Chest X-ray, AP view. Patient: 60 years old, sex M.
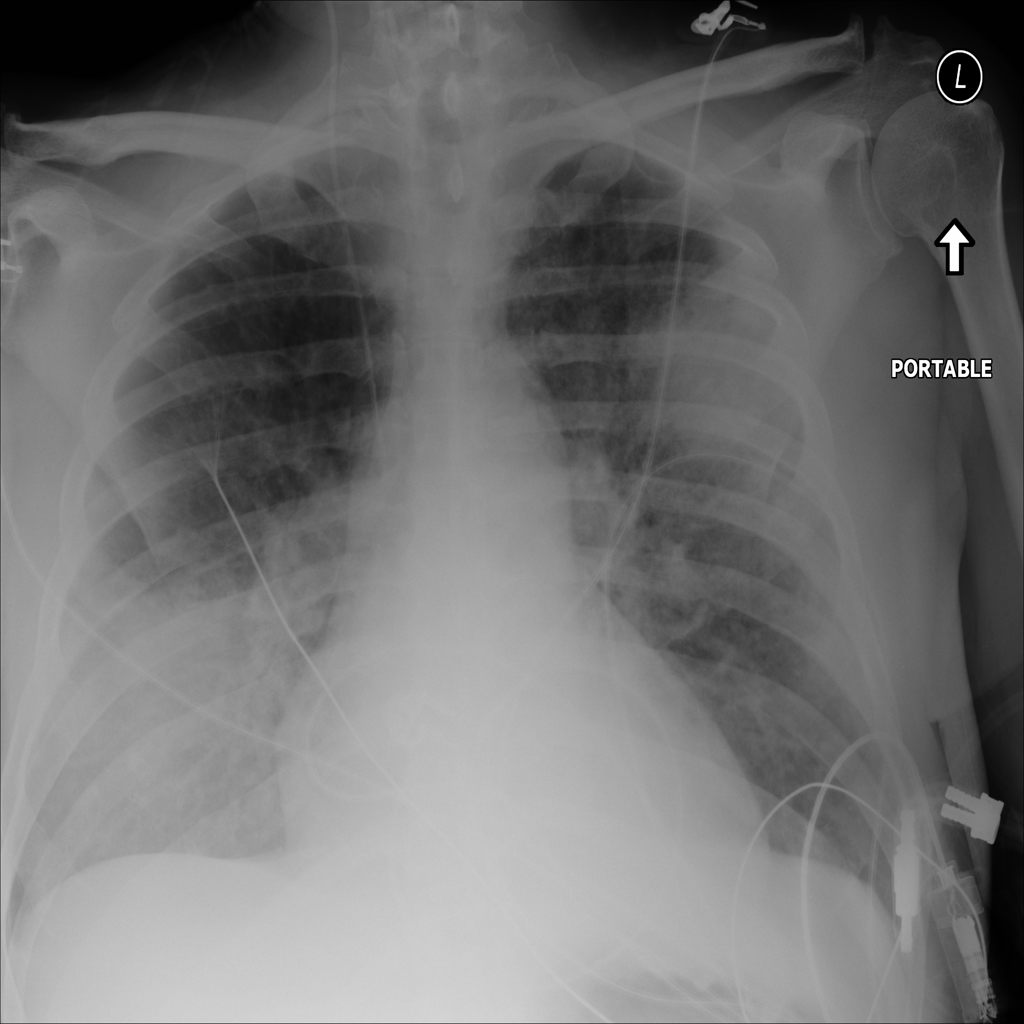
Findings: Infiltration